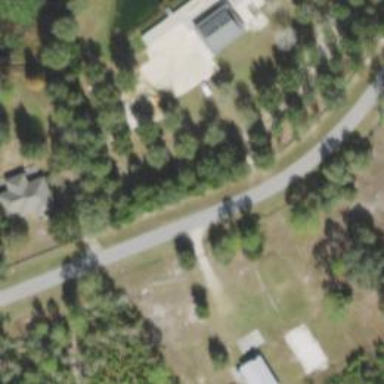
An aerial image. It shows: Driveway.